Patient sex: M
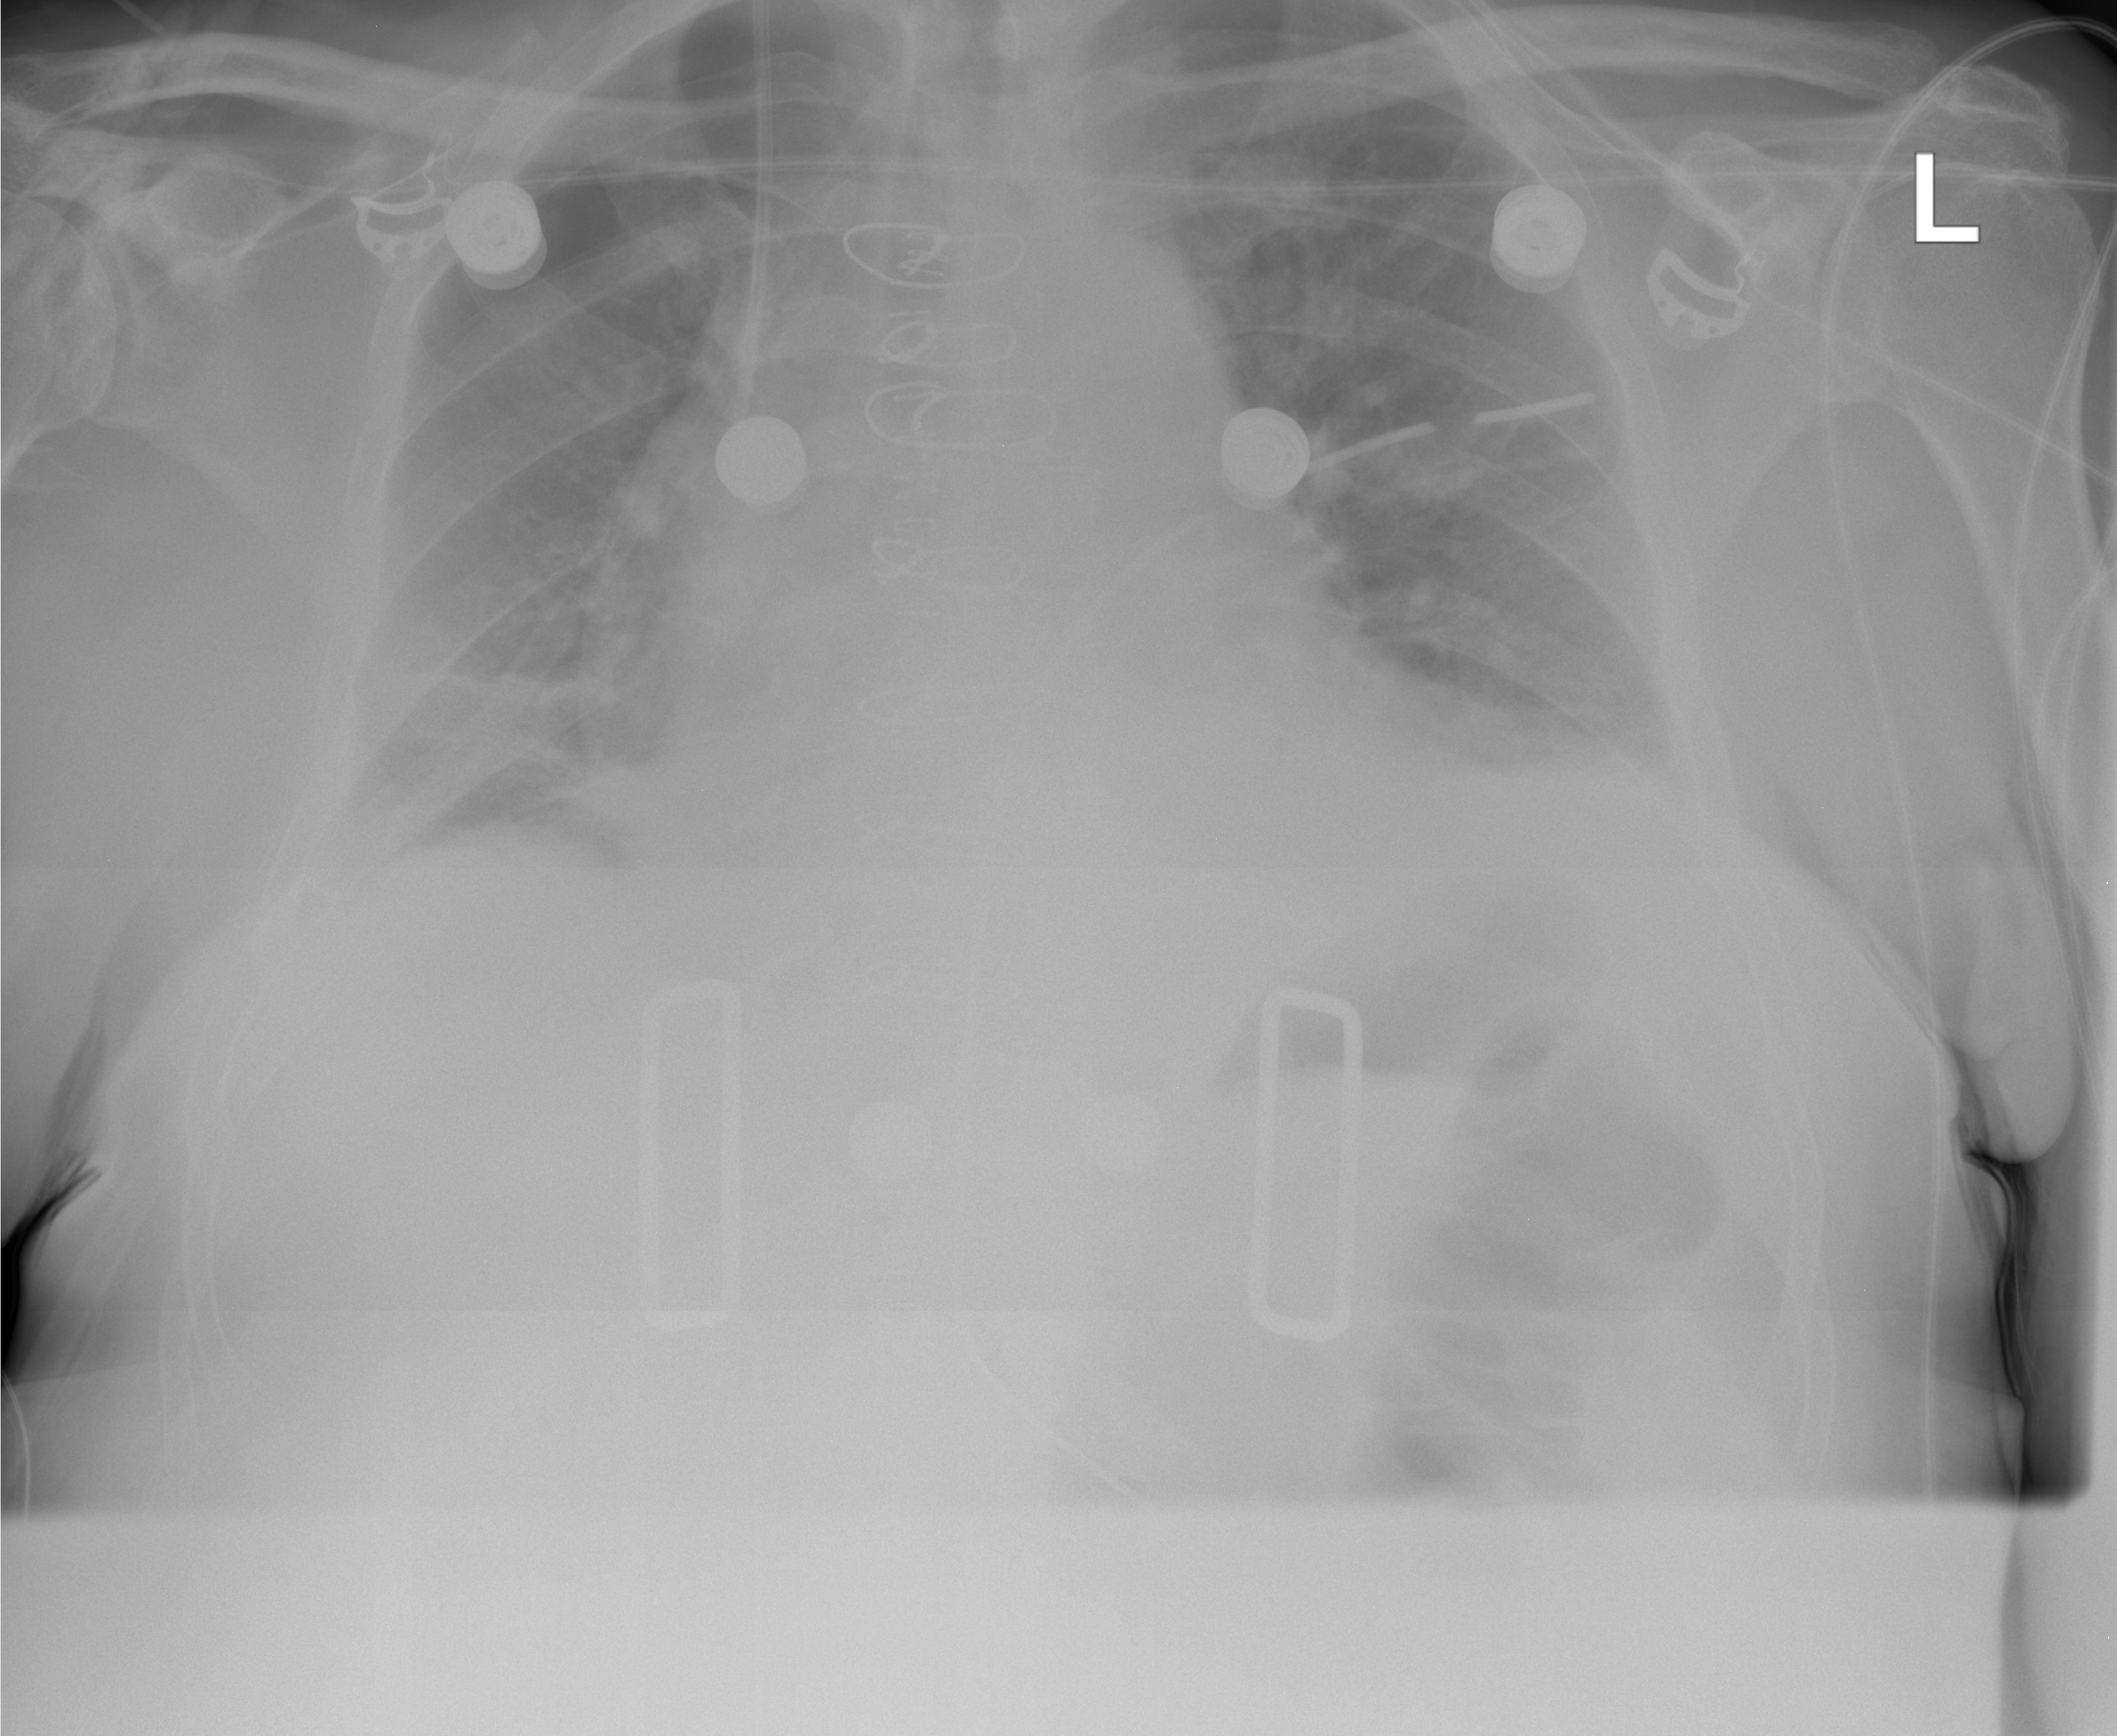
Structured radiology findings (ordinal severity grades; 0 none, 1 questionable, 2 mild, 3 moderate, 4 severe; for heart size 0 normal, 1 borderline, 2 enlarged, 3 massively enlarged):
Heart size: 0
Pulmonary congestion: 2
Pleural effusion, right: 2
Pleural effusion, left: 2
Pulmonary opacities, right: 0
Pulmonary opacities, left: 0
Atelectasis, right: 2
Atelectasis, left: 2